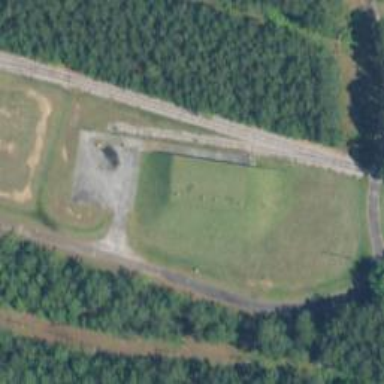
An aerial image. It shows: Military bunker for protection and defense.